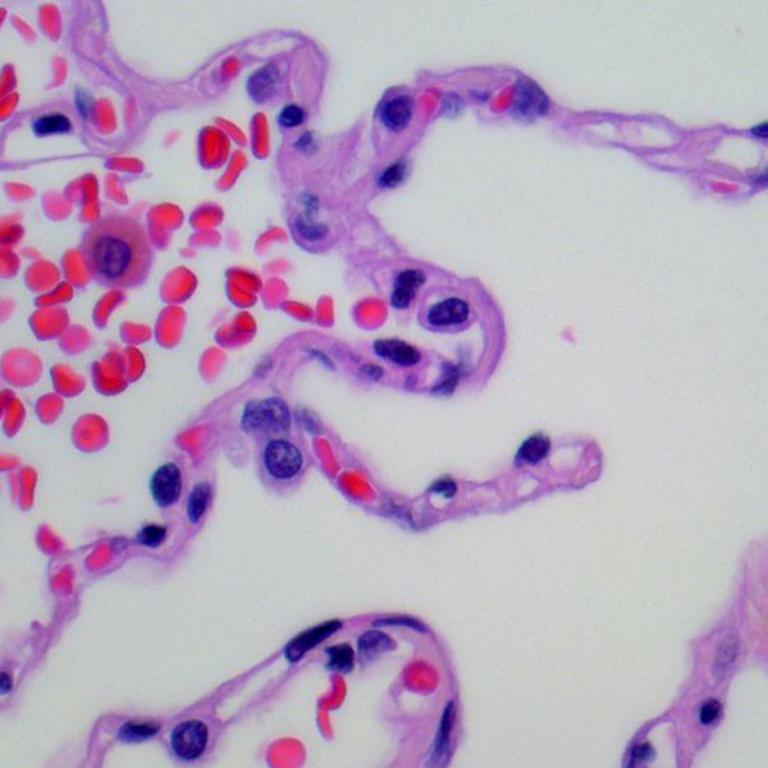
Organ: lung
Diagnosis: benign